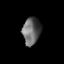
Tissue: lung
Cell type: Epithelial cells
Senescence score: 0.2332
Nuclear area (px): 478
Mean DAPI intensity: 101.99